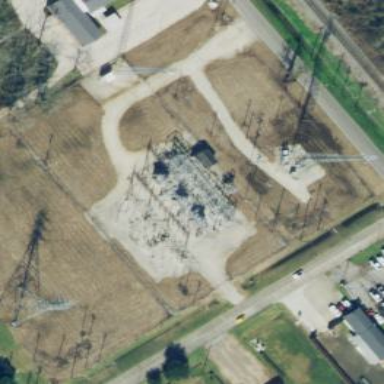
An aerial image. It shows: Outdoor power substation surrounded by fence. The substation is specifically for distribution purposes.